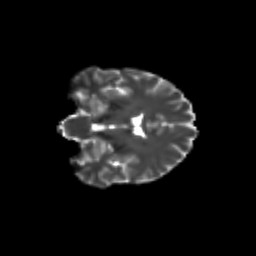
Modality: T2w
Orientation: coronal
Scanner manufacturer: siemens
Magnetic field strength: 3 T
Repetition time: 9.2 s
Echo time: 0.084 s